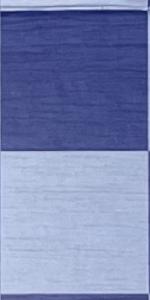
Label: Empty